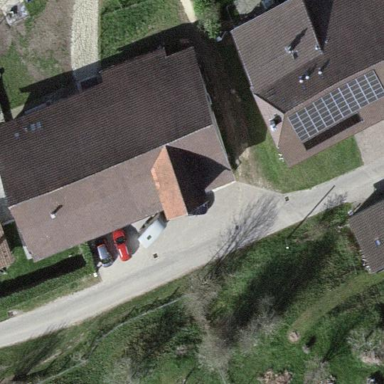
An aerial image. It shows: Farm building.